Question: I have inserted some values into two columns but i can't find the Edit, Copy, Delete options in the browsing page in phpmyadmin.
I thought that i need to update phpmyadmin but i still have the same problem after updating.
'''
CREATE TABLE school_s(
students varchar(255),
id int
);
'''

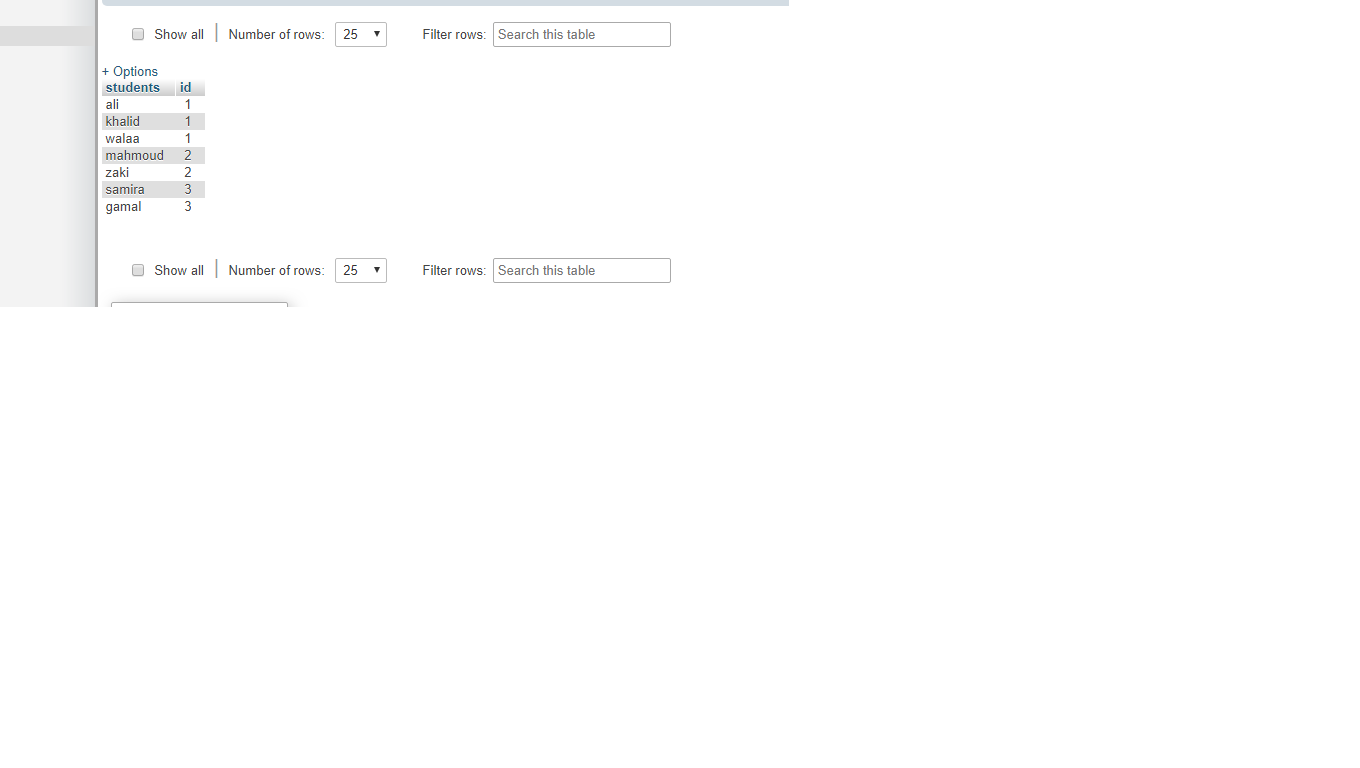
Answer: You must create a field primary key in your table to see those options.
like-
'''
CREATE TABLE school_s(
students varchar(255),
id int(10) PRIMARY KEY
);
'''